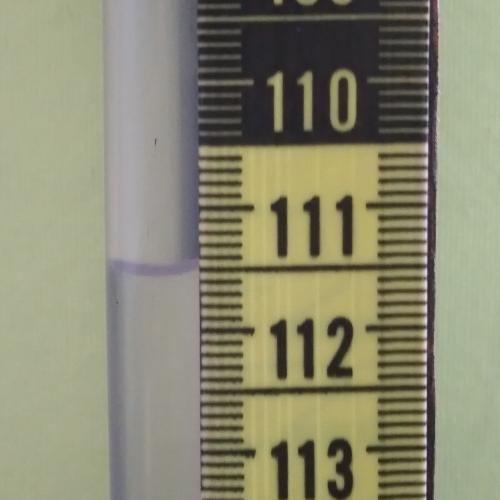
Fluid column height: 111.5 cm